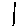
Label: line